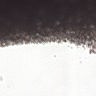
Metastatic tissue present: no